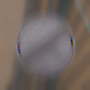
Verkehrszeichen: EndeSaemtlicherBegrenzungen
Umgebung: Outdoor, Urban
Tageszeit: Midday
Wetter: Overcast
Licht: Natural
Jahreszeit: NotSpecified
Kontrast: LowContrast